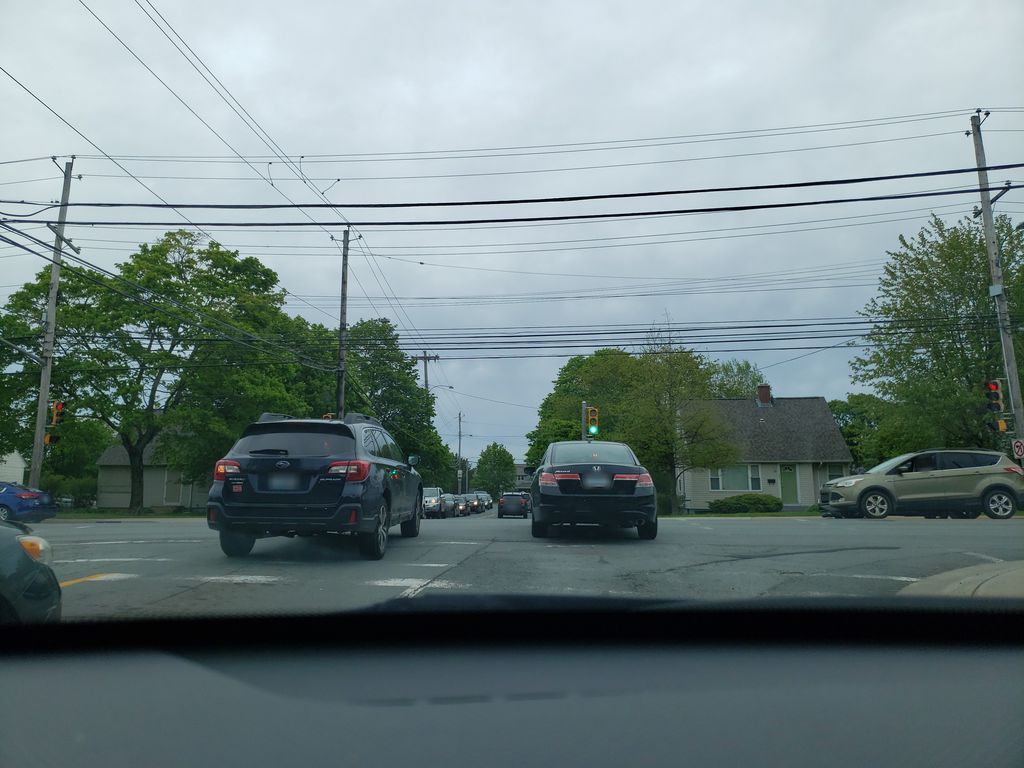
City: halifax